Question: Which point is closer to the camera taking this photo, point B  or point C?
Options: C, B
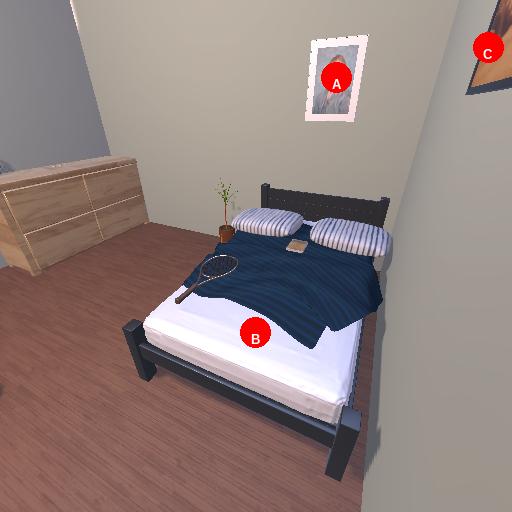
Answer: C